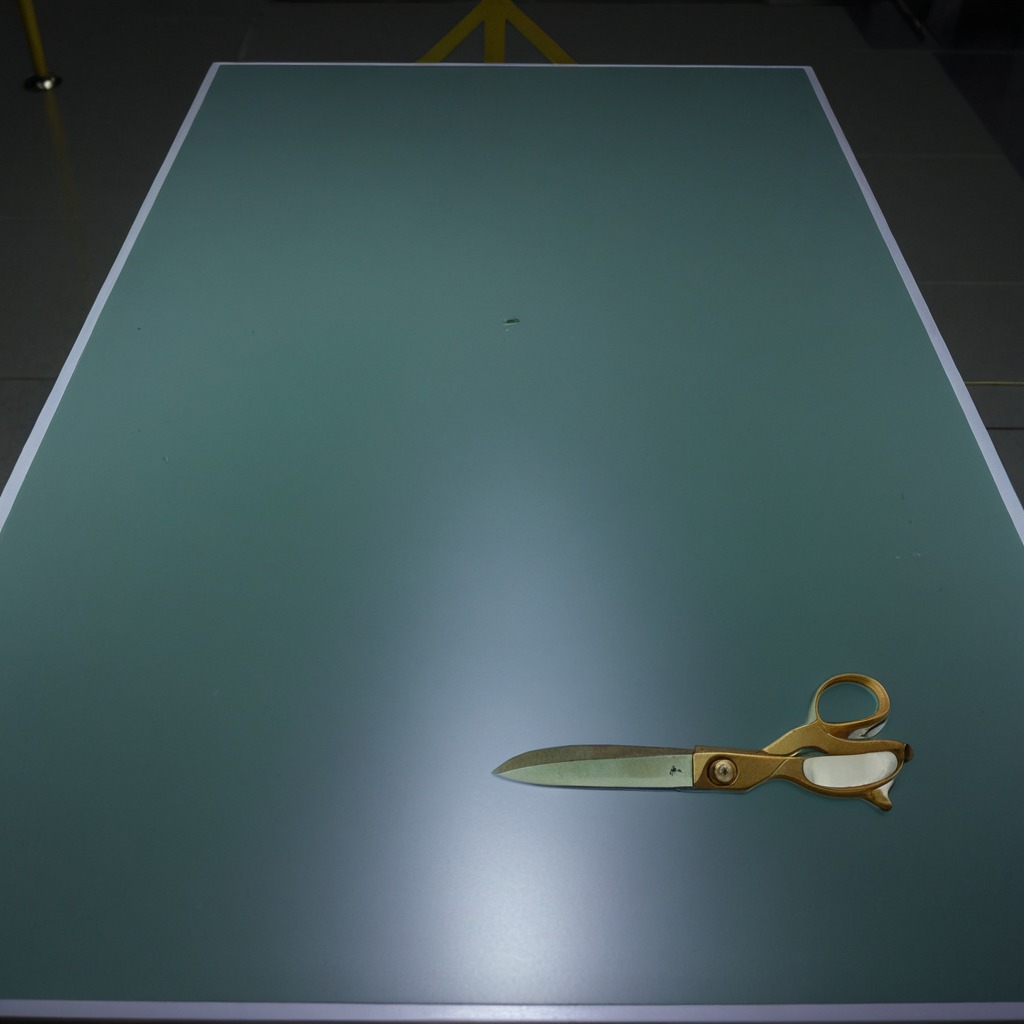
A scissor lying on a table in a railway signal maintenance room.